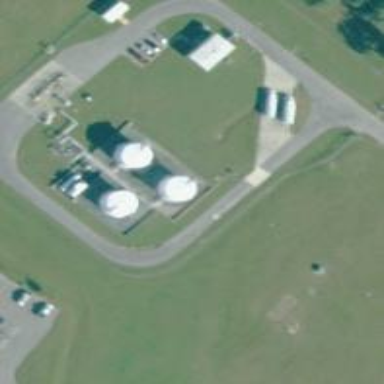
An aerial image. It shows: Storage tank that is man-made.